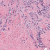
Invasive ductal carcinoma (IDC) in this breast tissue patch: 1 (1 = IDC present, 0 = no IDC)